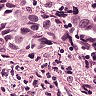
Metastatic tissue present: yes